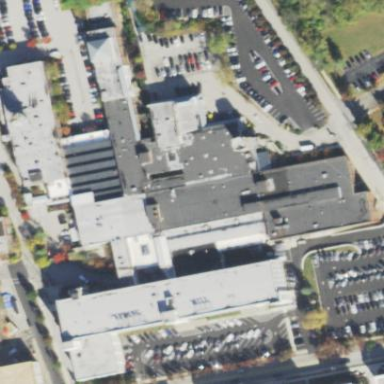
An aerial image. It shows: Office building.